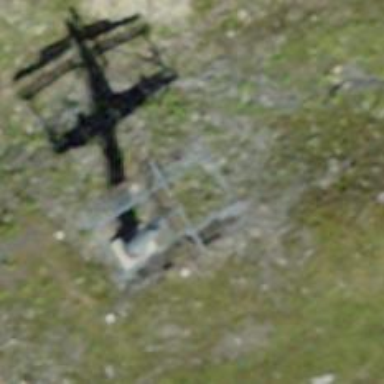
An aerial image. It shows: Pylon for aerialway.